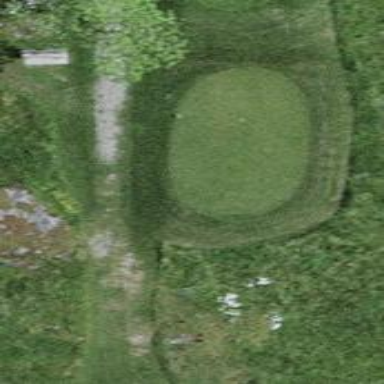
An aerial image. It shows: Golf hole.